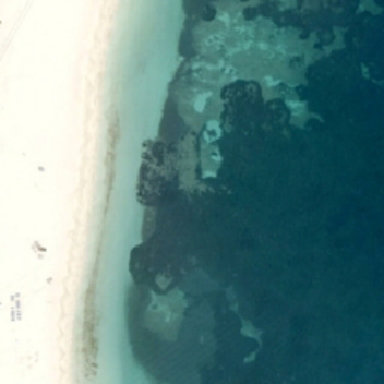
Blue and dark blue waves surround the light yellow sand .